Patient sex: M
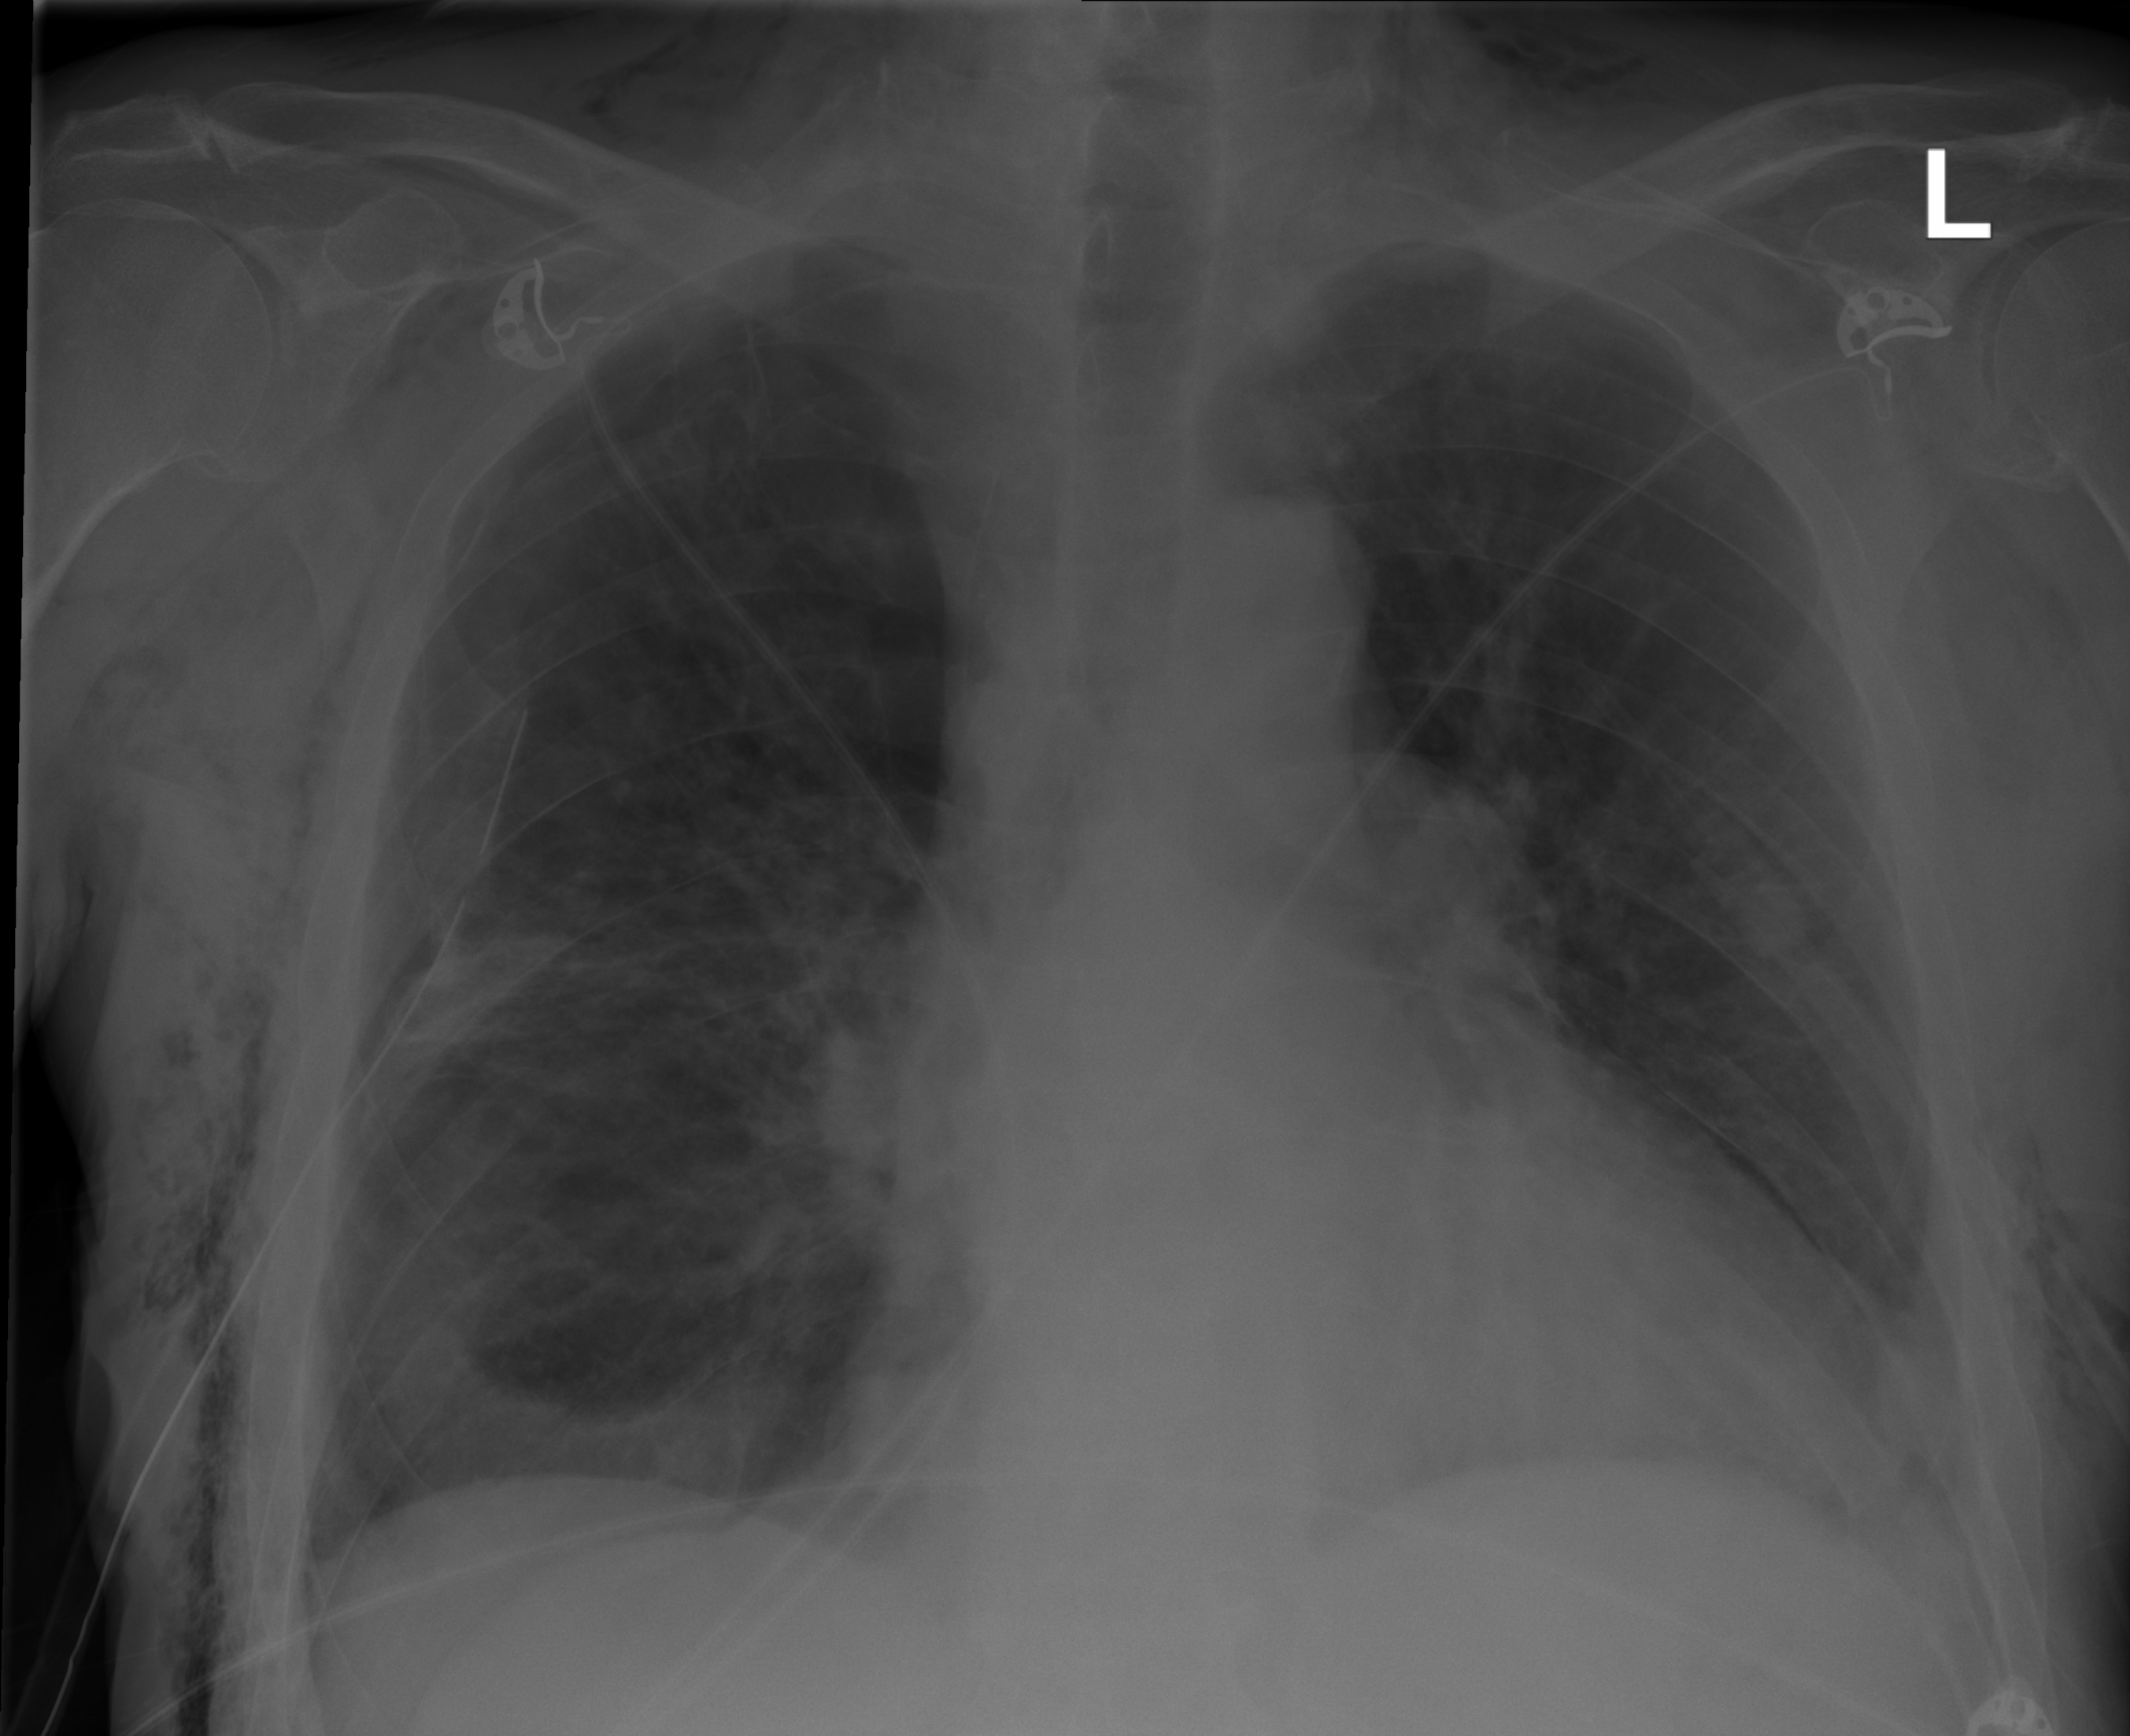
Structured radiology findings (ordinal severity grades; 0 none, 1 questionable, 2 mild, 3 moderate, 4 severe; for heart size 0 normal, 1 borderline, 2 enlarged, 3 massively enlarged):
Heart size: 2
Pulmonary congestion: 1
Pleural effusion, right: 0
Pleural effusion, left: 1
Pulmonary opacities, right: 1
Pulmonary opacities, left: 0
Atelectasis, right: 2
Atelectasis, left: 2